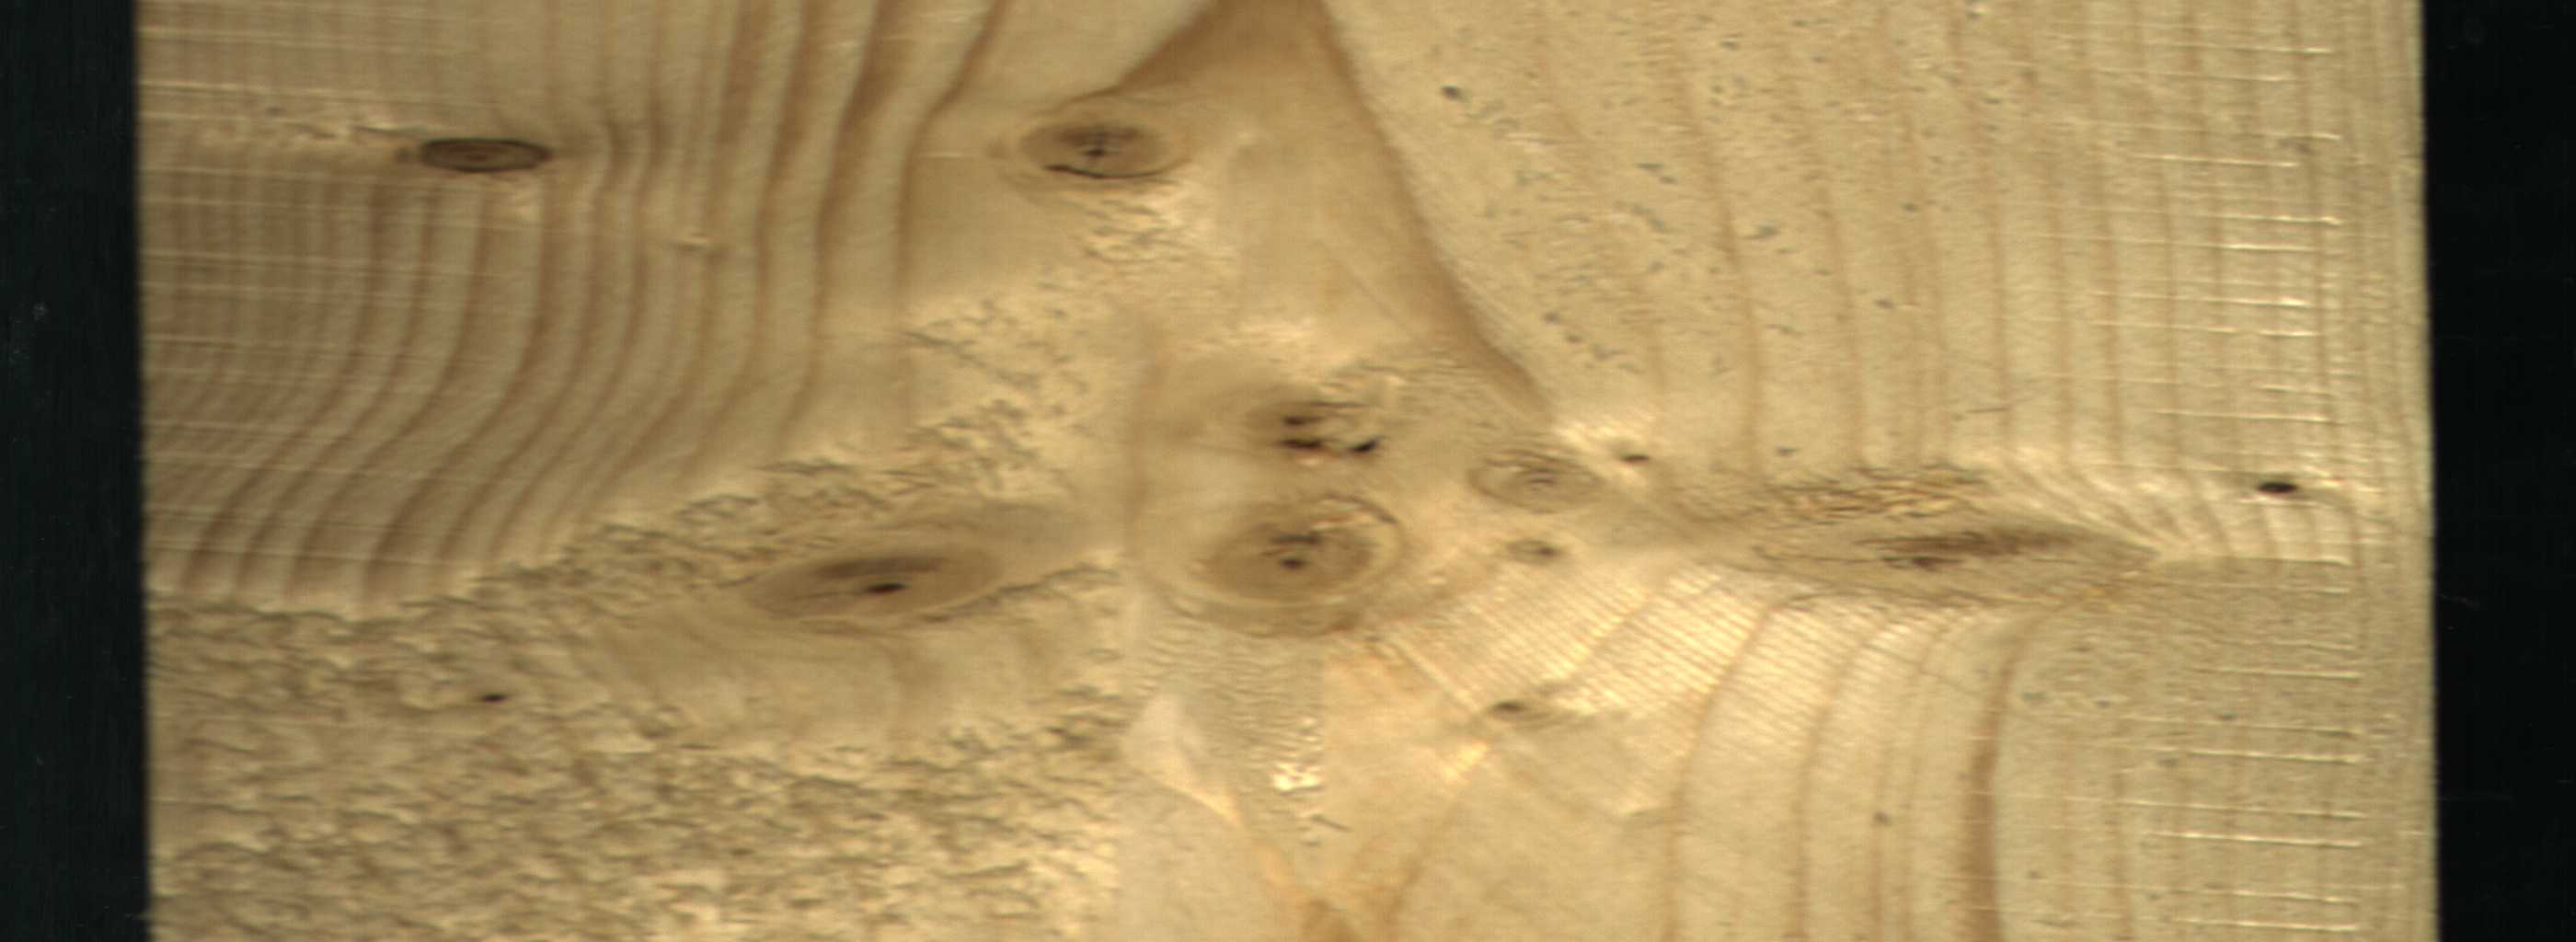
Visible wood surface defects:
knot_with_crack
Dead_Knot
Dead_Knot
Dead_Knot
Live_Knot
Live_Knot
Live_Knot
Live_Knot